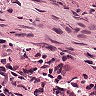
Metastatic tissue present: no